Lunar surface albedo tile
Center latitude: 16.611
Center longitude: -17.357
Resolution (meters per pixel, mean): 185.68
Tile area (km^2): 36021.63
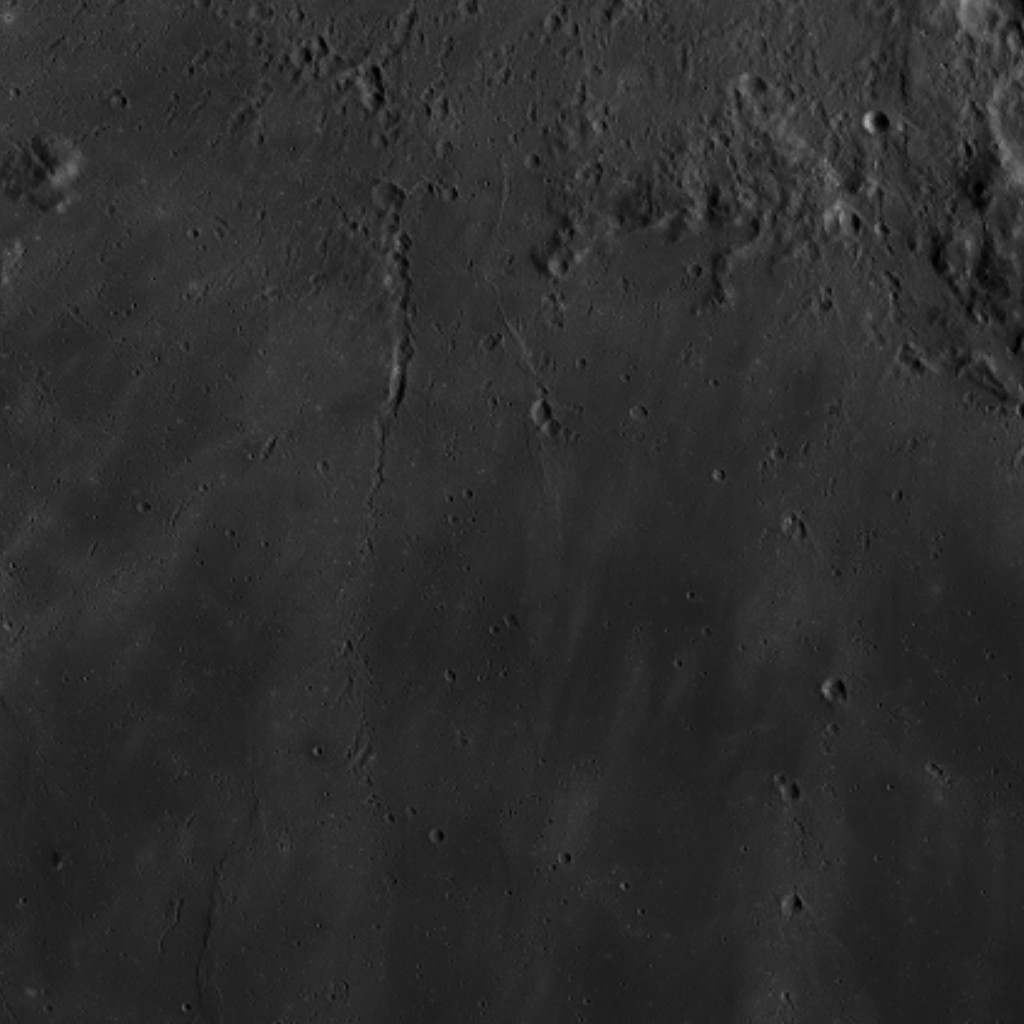